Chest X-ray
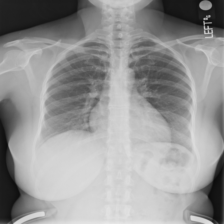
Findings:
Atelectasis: negative
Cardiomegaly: positive
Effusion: negative
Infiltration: negative
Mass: negative
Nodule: negative
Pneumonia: negative
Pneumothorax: negative
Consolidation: negative
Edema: negative
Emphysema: negative
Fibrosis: negative
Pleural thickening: negative
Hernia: negative